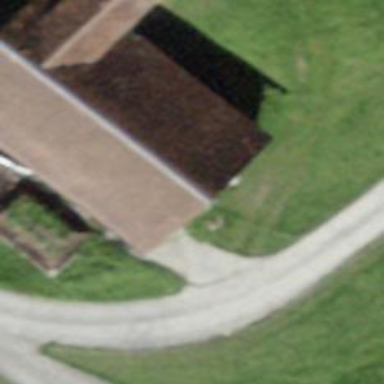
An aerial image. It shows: Simple and straightforward house.